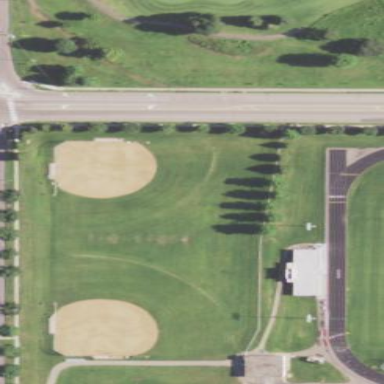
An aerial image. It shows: Baseball pitch for leisure land activities.